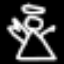
Label: angel